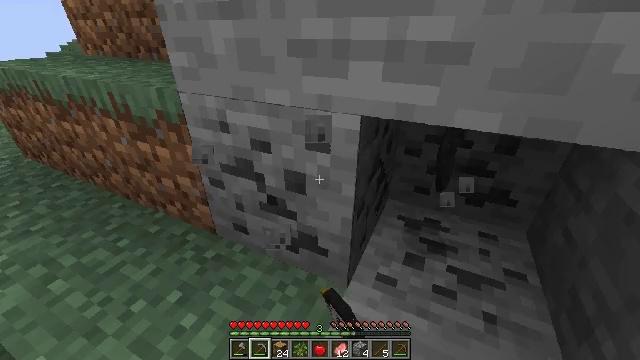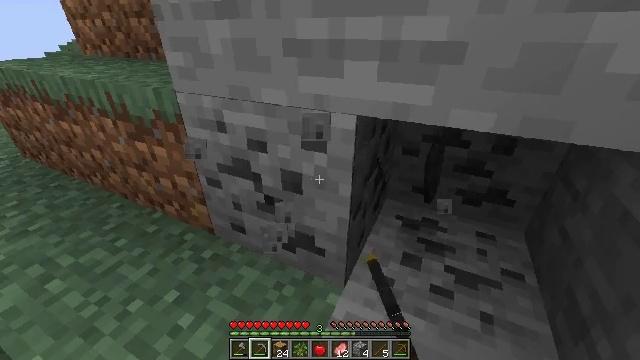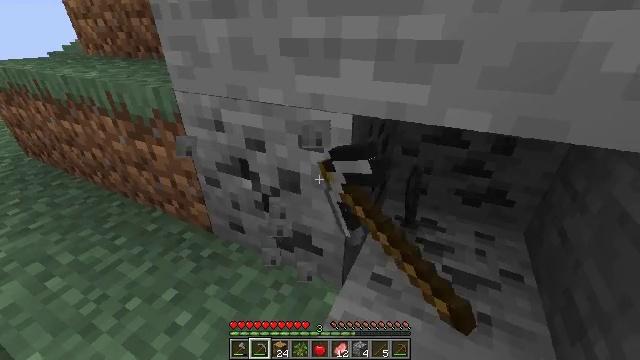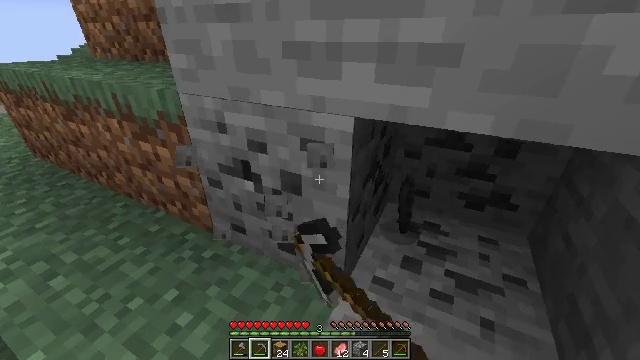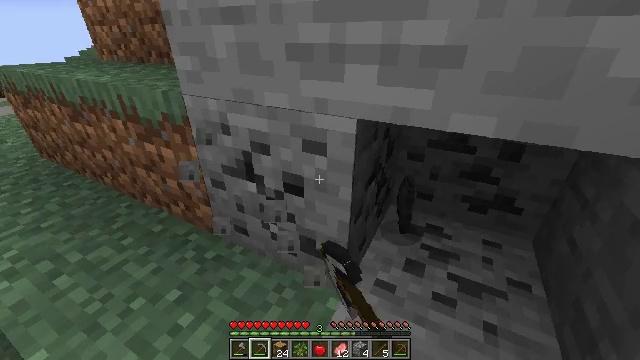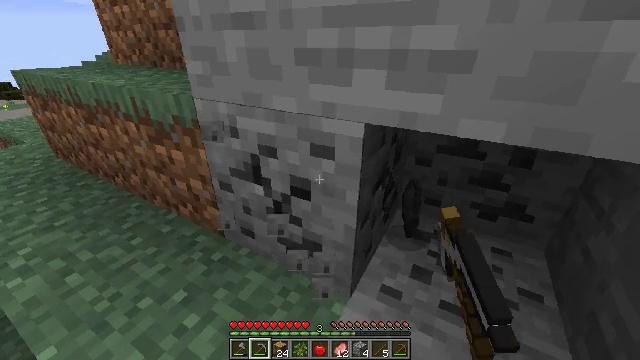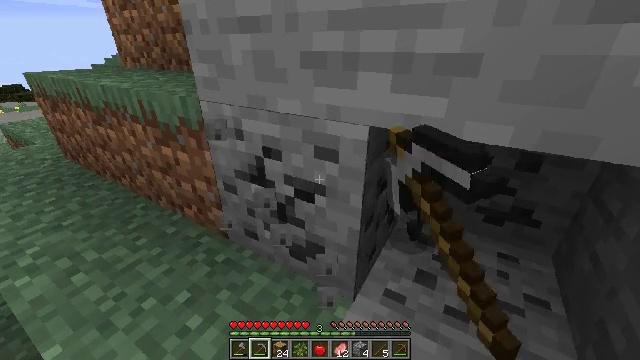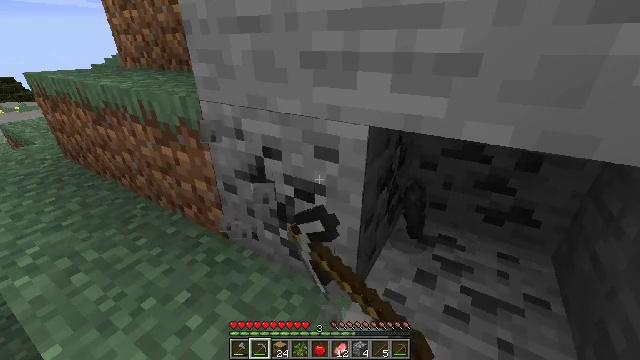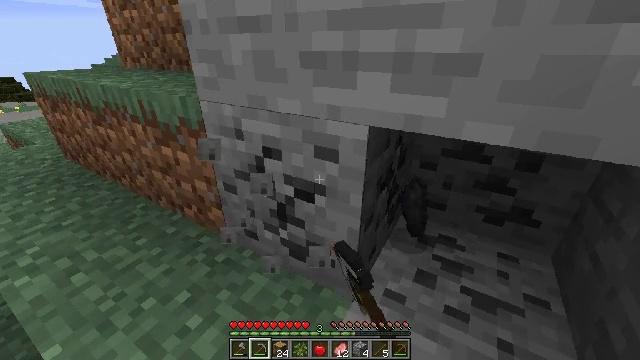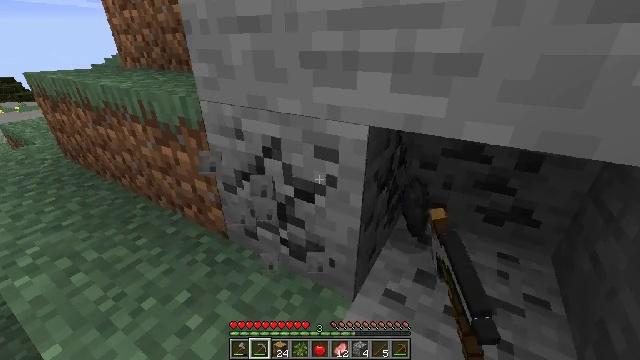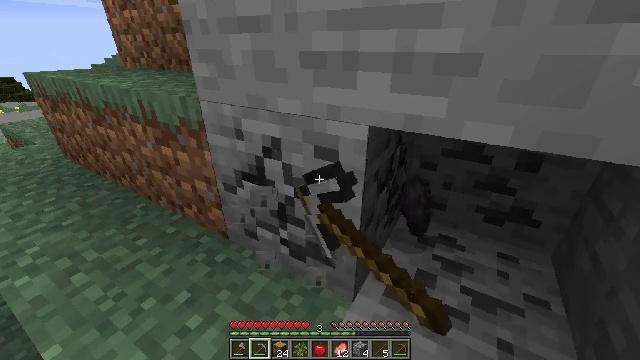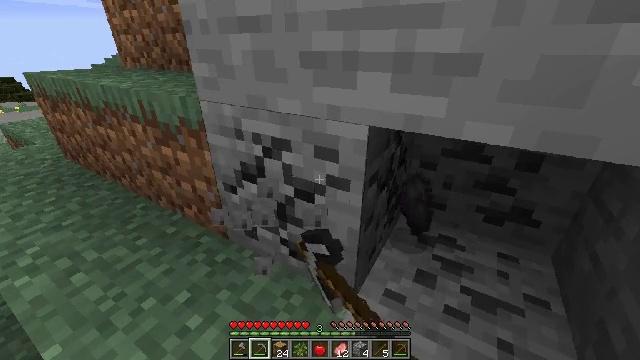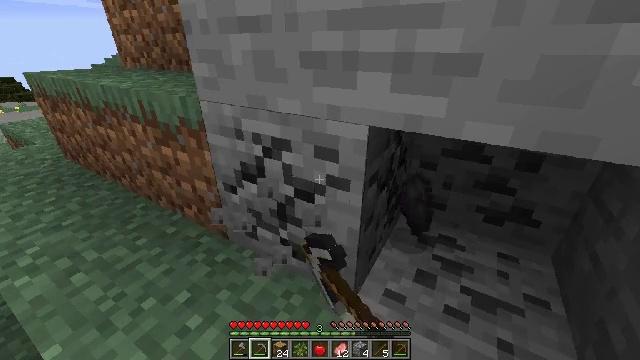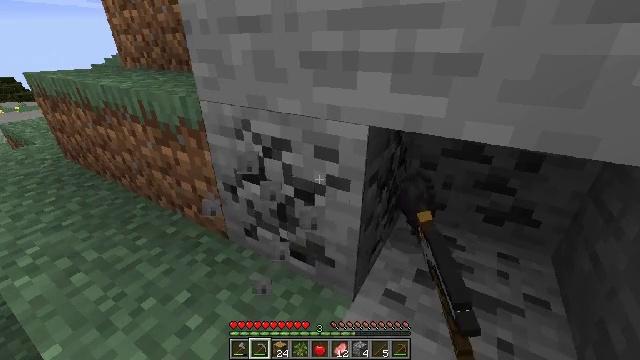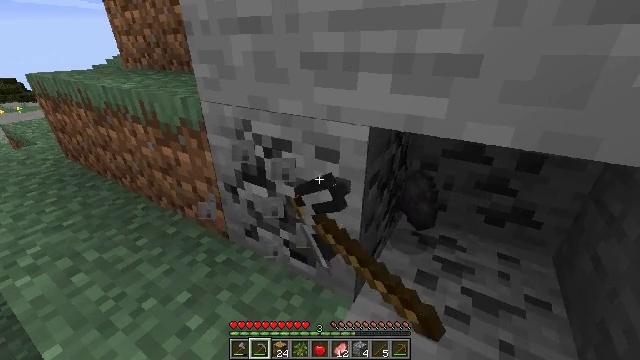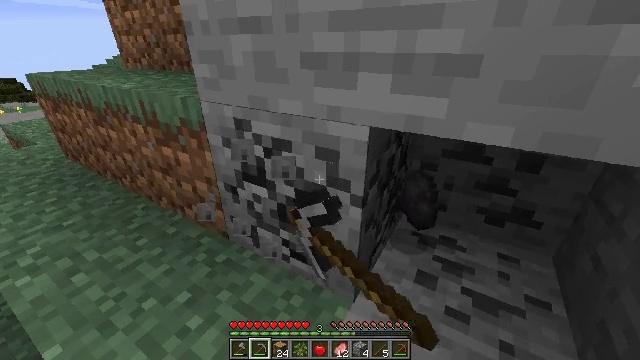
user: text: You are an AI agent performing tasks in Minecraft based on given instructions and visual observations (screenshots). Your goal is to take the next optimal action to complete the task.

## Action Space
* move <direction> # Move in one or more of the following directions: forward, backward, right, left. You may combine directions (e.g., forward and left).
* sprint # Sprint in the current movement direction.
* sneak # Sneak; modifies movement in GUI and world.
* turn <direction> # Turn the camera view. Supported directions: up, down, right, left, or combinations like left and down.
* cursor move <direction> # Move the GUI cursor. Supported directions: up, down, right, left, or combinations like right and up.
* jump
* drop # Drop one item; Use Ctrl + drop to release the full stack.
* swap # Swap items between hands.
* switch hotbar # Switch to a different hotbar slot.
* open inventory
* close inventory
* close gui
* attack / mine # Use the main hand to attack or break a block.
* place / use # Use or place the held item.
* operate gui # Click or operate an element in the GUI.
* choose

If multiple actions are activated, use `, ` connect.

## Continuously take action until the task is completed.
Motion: motion action
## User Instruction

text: Break the coal ore to collect coal.
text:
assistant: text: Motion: sneak, attack / mine
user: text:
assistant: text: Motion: sneak, attack / mine
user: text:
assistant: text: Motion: sneak, attack / mine
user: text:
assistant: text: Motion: sneak, attack / mine
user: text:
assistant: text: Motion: sneak, turn left, attack / mine
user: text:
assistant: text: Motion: sneak, turn left, attack / mine
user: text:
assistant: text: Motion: sneak, attack / mine
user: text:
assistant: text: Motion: sneak, attack / mine
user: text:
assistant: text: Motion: sneak, attack / mine
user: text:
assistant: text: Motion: sneak, attack / mine
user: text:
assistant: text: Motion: sneak, attack / mine
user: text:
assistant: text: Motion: sneak, attack / mine
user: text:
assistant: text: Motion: sneak, attack / mine
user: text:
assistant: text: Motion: sneak, attack / mine
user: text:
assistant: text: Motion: sneak, attack / mine
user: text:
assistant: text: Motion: sneak, attack / mine
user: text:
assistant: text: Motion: sneak, attack / mine
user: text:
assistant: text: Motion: sneak, attack / mine
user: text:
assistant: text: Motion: sneak, attack / mine
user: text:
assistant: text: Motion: sneak, attack / mine
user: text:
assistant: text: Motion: sneak, attack / mine
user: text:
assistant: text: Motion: sneak, turn right, attack / mine
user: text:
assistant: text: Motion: sneak, turn right and up, attack / mine
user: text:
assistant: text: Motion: sneak, turn right and up, attack / mine
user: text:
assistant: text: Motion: sneak, attack / mine